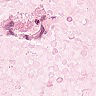
Metastatic tissue present: no